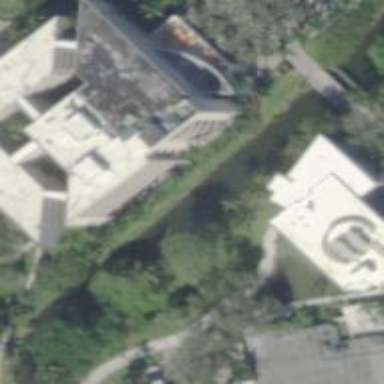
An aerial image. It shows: View of university building.